Brain MRI, t2w sequence, axial 2D slice.
Patient: age 37, sex F, weight 95 kg, height 1.95 m
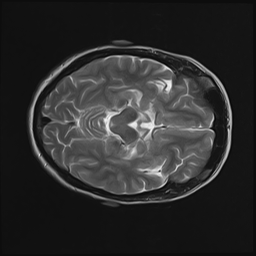